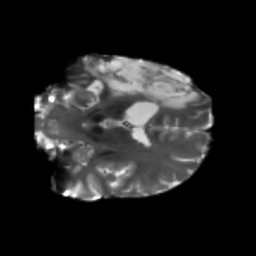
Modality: T2w
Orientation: coronal
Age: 27
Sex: female
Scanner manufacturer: siemens
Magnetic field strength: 3 T
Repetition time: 5.25 s
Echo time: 0.08 s